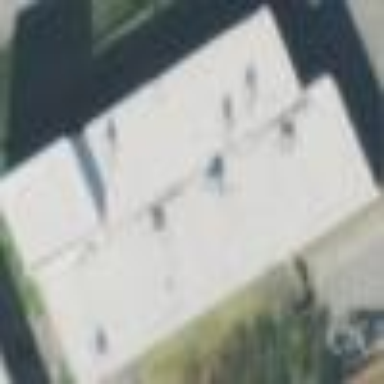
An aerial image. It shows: Commercial building.